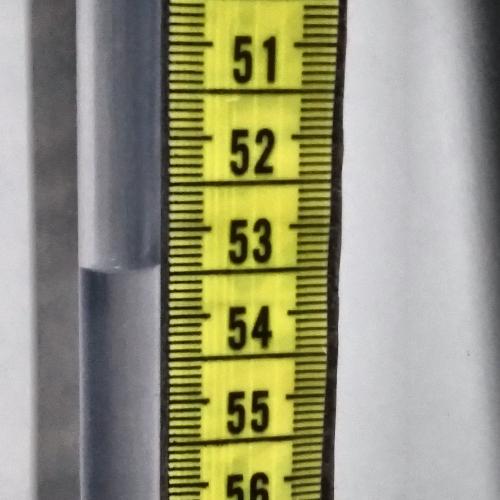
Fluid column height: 53.4 cm